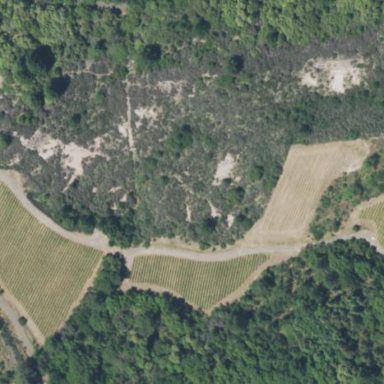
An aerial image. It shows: Vineyard with wine grapes as the crop.